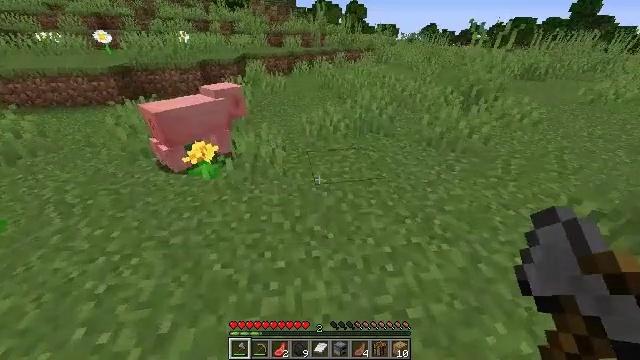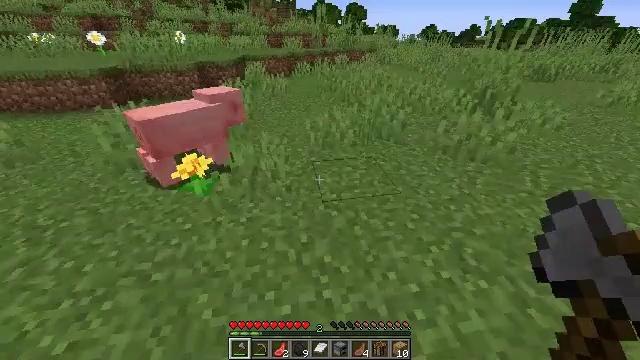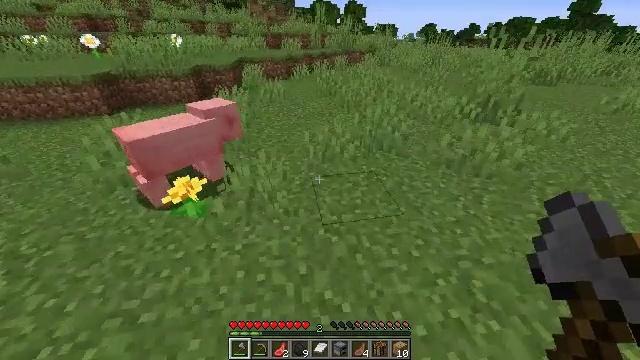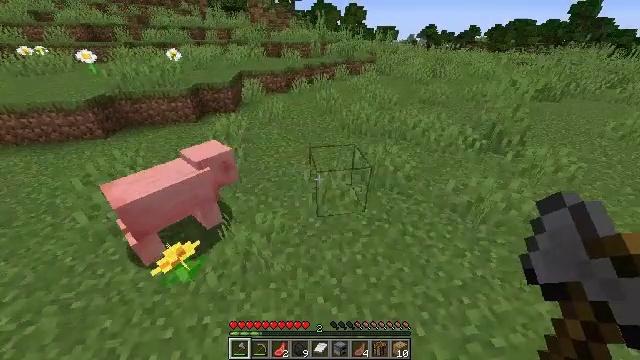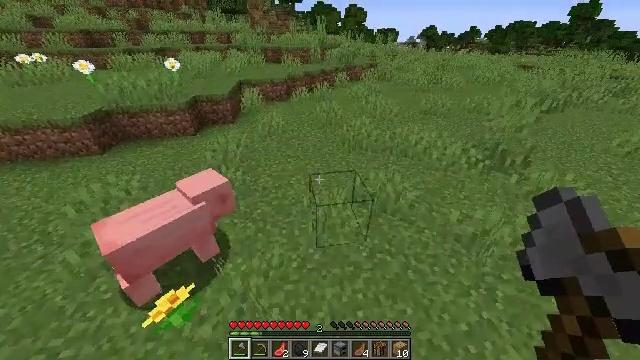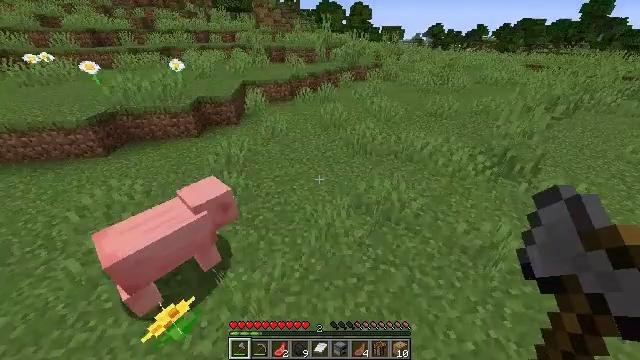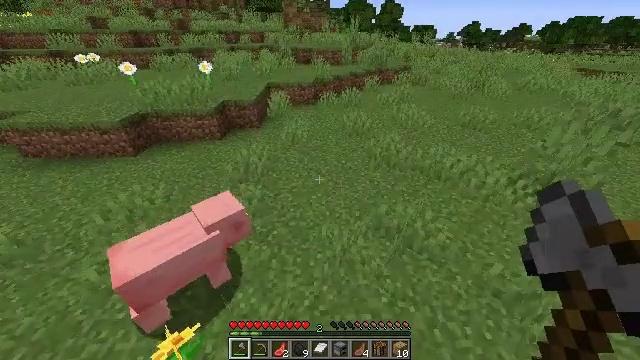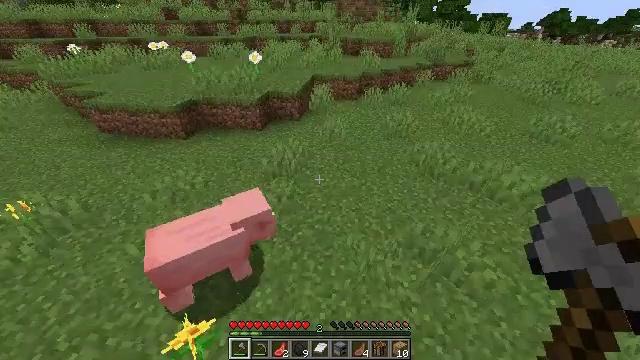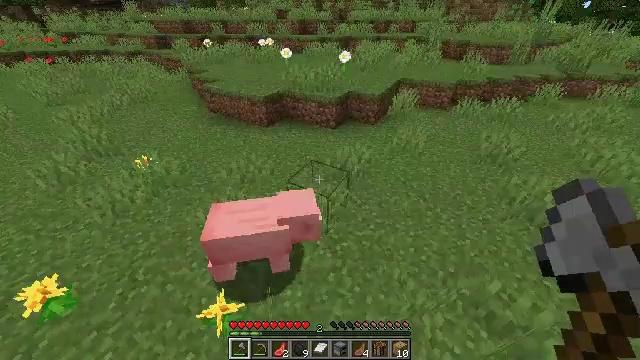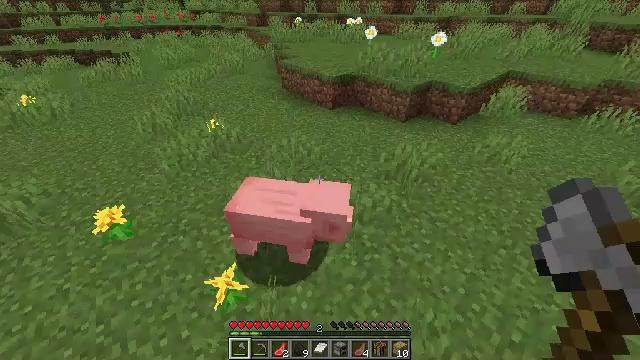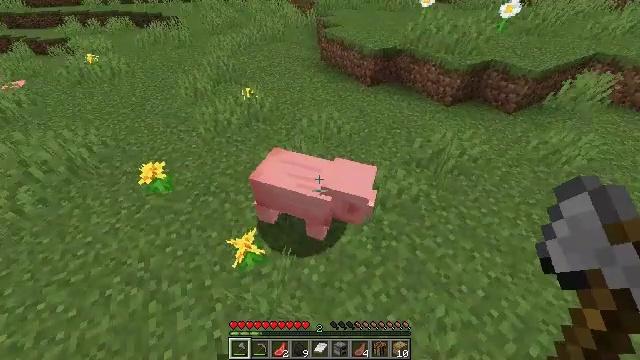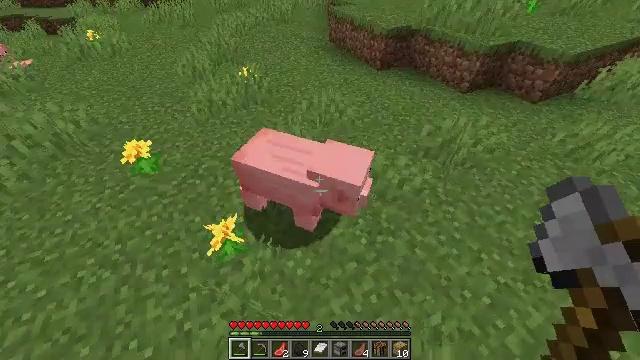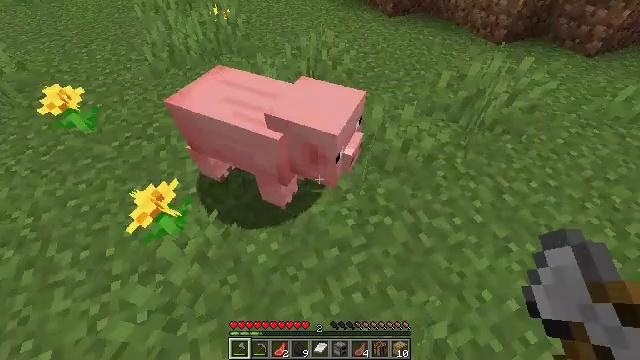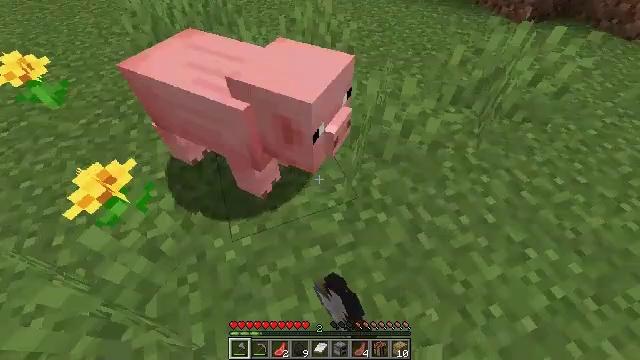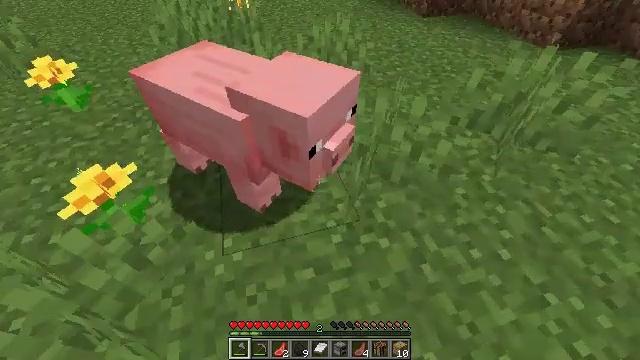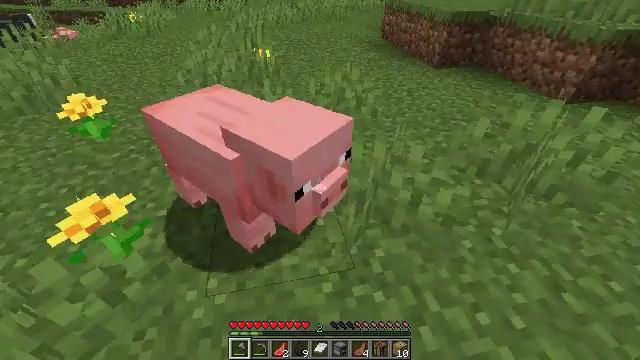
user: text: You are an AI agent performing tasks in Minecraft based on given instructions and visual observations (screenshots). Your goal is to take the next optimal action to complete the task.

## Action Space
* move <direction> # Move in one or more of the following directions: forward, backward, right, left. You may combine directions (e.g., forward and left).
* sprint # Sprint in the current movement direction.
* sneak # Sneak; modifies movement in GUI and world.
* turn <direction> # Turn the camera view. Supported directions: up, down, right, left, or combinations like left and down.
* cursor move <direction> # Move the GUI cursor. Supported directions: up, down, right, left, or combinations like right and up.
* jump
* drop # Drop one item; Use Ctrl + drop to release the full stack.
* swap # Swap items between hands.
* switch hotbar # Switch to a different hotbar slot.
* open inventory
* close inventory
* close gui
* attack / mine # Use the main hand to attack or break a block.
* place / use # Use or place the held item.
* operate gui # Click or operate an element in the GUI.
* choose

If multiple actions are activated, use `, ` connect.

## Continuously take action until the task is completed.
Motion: motion action
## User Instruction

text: Kill the pig.
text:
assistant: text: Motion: move forward, sprint
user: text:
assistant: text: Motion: move forward, sprint, jump
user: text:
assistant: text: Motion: move forward, sprint, jump
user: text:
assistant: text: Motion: move forward, sprint, jump
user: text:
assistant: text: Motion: move forward, sprint, turn left, jump
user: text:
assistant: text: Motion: move forward, sprint, turn left, jump
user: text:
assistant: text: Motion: move forward, sprint, turn left and down
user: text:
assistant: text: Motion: move forward, sprint, turn left
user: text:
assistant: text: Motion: move forward, sprint, turn left and down
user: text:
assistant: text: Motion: turn left and down
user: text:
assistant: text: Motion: turn left and down
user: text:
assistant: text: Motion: turn left and down, attack / mine
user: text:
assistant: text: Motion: turn left, attack / mine
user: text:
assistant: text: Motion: turn left and up, attack / mine
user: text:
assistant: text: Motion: turn left and up
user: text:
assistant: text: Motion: turn left and up
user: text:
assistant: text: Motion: turn left and up
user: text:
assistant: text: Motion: turn left and up
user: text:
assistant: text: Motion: no_op
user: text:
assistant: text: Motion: no_op
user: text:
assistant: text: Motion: no_op
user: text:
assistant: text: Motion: move forward, turn left
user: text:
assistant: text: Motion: move forward, turn left and down
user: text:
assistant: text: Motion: move forward, turn left and down
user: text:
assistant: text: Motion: move forward, turn left
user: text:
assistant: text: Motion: move forward, turn left and down
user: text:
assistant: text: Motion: move forward
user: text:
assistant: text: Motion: move forward
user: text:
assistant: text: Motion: move forward, sprint
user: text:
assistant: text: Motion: move forward, sprint